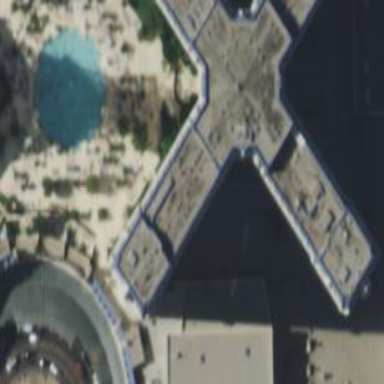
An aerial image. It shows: Building that functions as both hotel and casino.